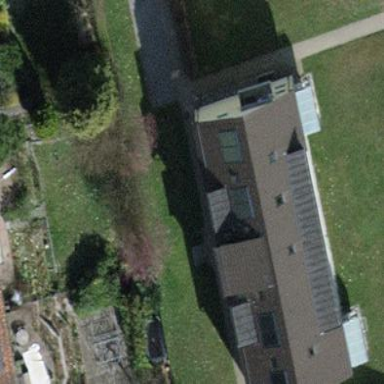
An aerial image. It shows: Gabled roof apartments building.